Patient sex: F
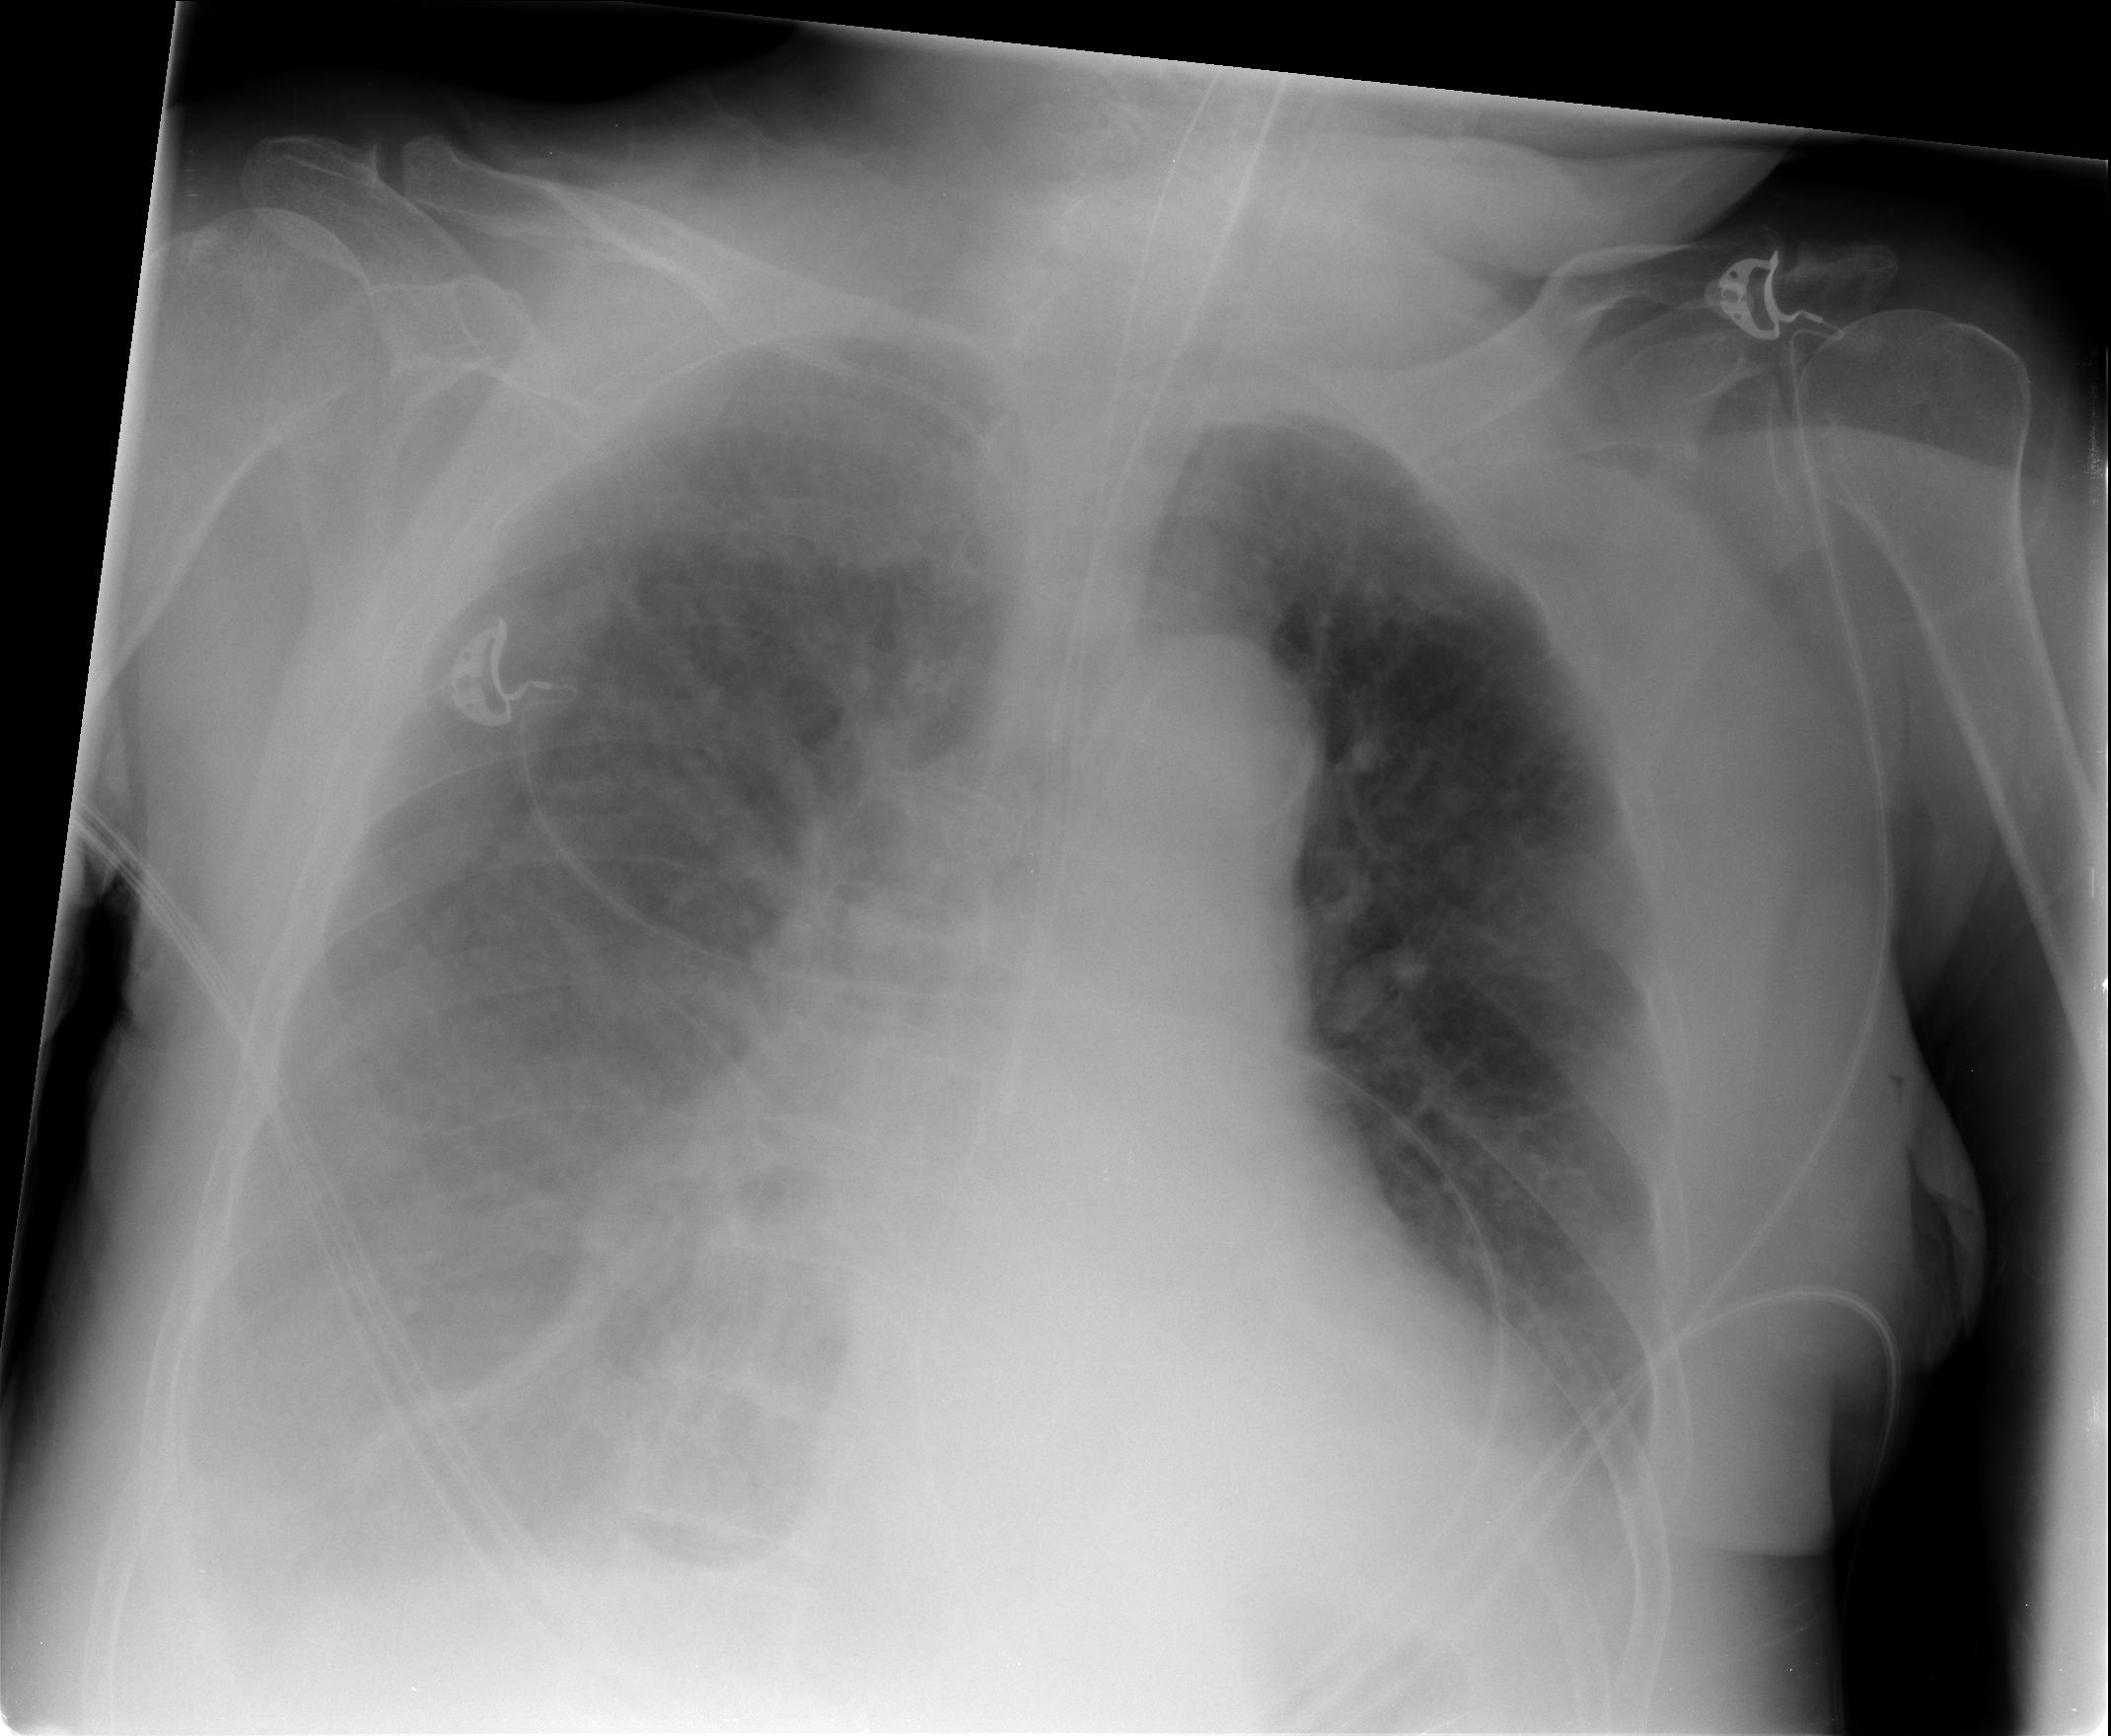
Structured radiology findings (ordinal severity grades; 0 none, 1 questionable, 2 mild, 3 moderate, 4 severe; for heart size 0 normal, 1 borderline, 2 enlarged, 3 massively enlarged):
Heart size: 0
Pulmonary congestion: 3
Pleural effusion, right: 3
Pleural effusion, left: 2
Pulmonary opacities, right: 2
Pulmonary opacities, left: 2
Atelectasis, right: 2
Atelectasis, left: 2